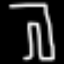
Label: pants